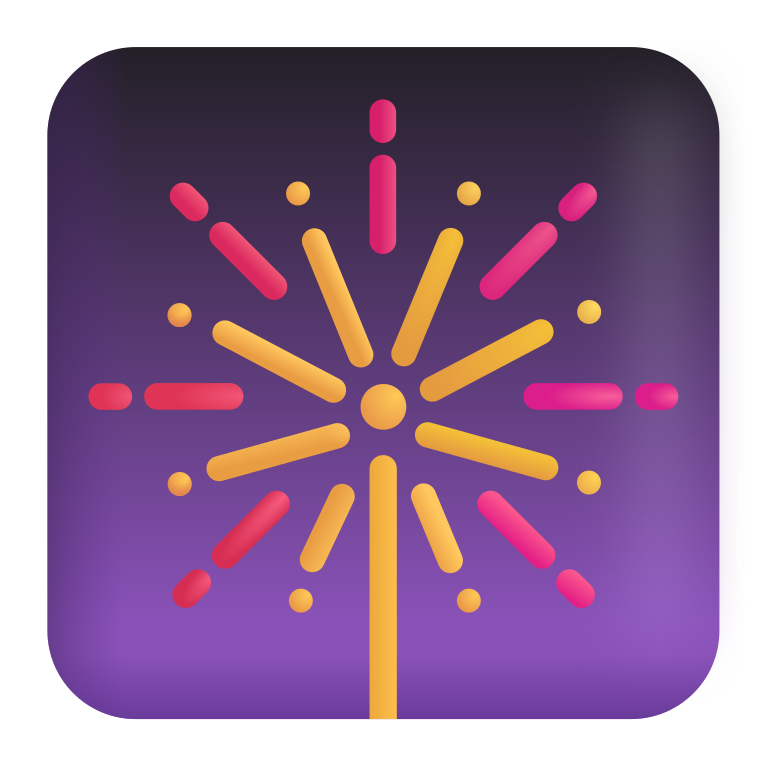
fireworks color